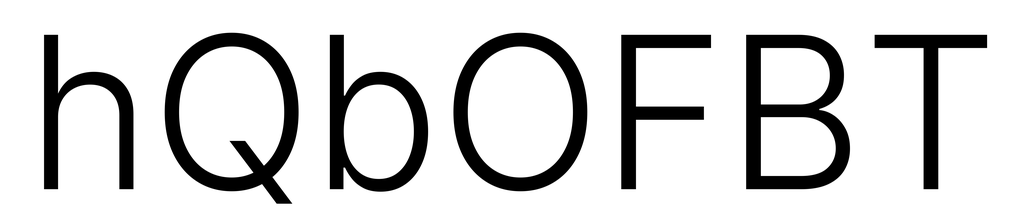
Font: Inter_Light